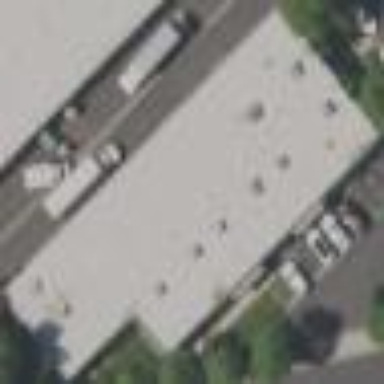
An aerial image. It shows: Industrial building.